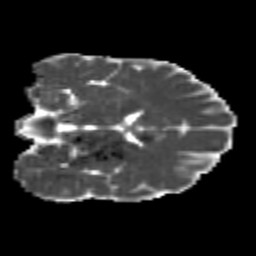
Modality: MD
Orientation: coronal
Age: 24
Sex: male
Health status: healthy
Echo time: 0.074 s